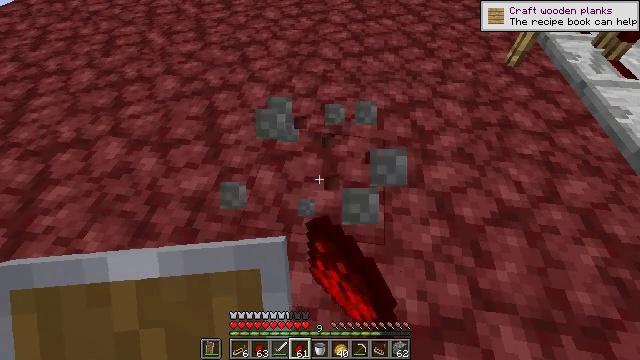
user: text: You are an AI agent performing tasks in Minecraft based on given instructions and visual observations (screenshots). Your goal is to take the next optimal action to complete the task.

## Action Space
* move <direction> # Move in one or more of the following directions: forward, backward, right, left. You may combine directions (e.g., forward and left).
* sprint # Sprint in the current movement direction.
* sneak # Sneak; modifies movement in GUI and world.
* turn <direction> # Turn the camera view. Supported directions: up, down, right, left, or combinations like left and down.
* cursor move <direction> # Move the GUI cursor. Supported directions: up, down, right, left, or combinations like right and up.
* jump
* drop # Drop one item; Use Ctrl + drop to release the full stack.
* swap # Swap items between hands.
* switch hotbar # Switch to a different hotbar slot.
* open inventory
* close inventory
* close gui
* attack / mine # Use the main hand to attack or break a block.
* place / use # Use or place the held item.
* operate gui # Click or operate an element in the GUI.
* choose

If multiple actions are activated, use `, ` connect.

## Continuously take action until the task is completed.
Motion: motion action
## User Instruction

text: Break the existing lever.
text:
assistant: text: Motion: attack / mine